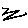
Label: zigzag